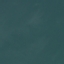
Label: SeaLake